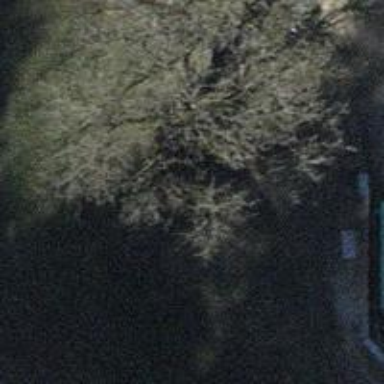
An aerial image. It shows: Urban area featuring tree as natural element.